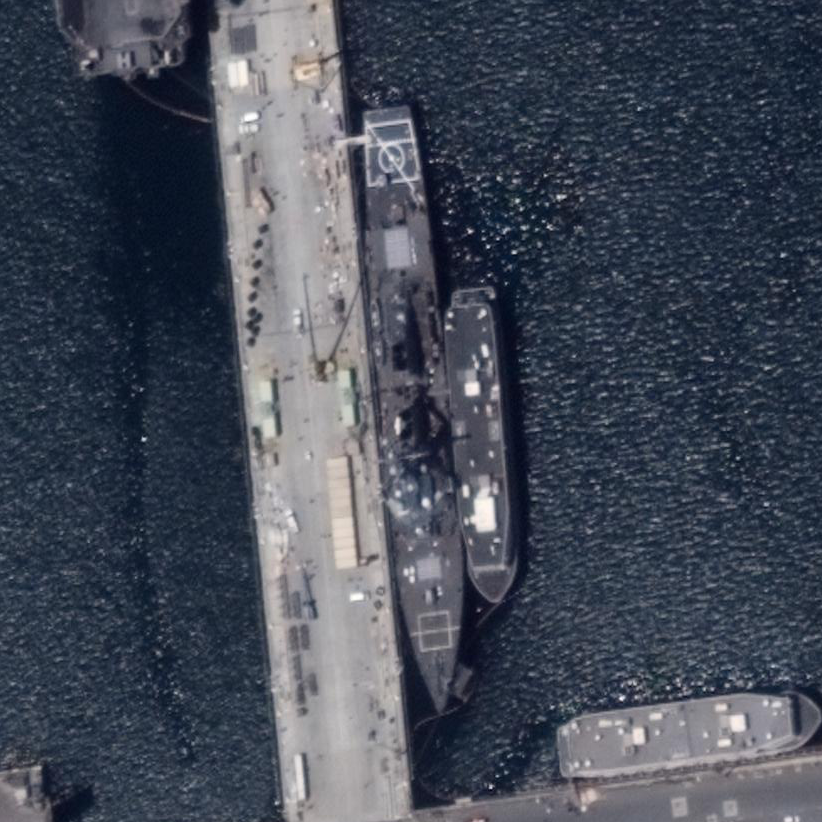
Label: destroyer